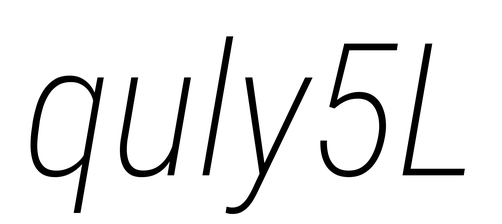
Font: Roboto-Italic_Condensed_ExtraLight_Italic